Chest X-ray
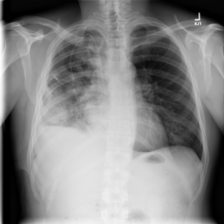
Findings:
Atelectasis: negative
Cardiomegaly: negative
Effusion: negative
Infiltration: positive
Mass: negative
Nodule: negative
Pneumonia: negative
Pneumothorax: negative
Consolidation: negative
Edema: negative
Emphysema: negative
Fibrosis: negative
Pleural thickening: negative
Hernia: negative